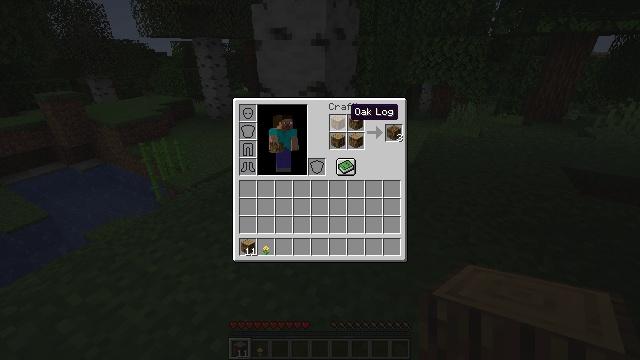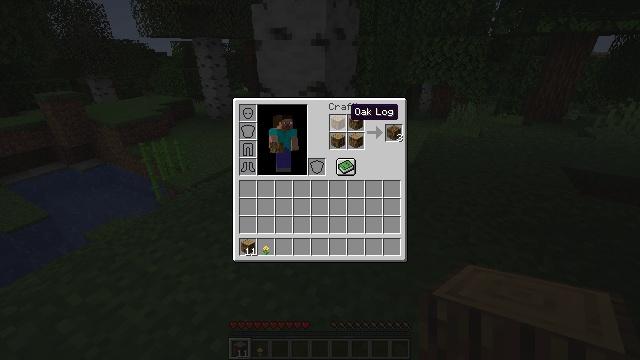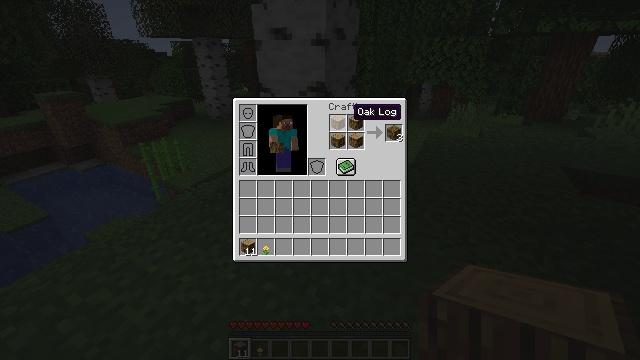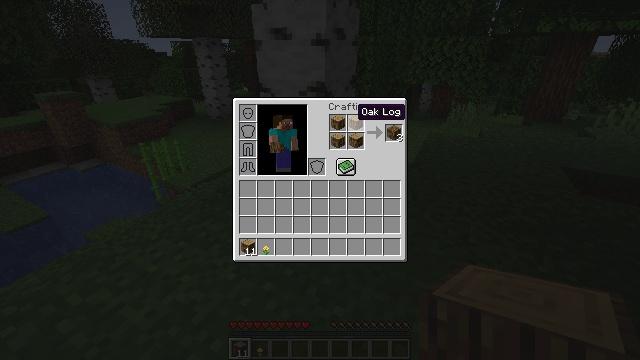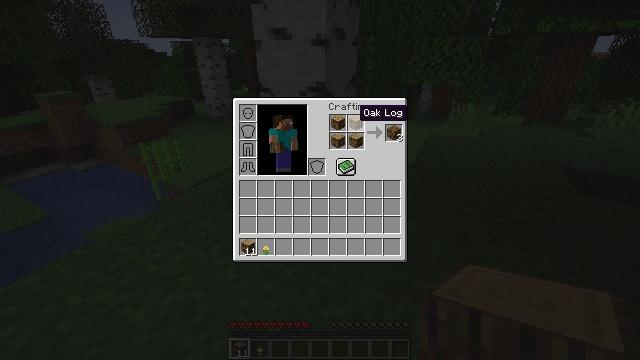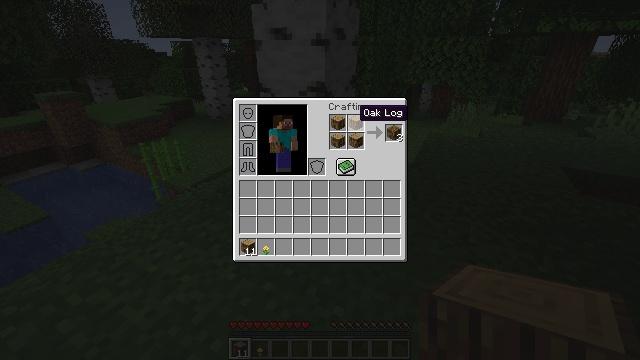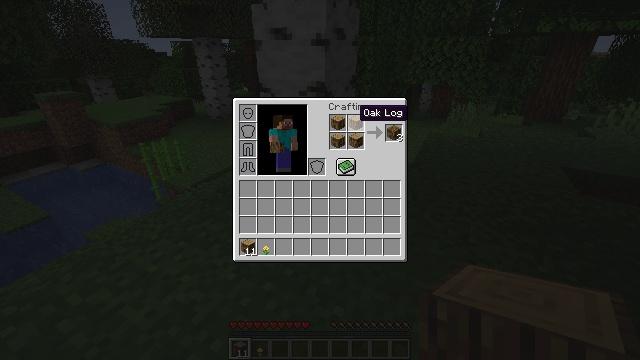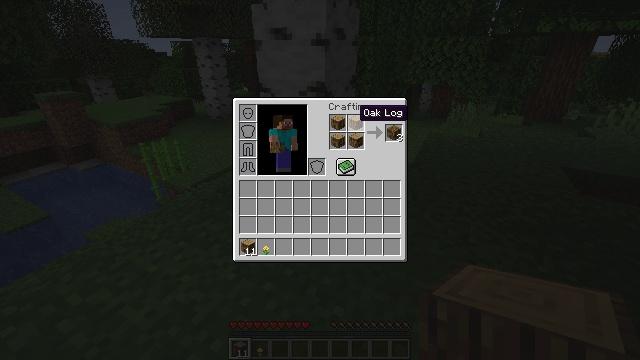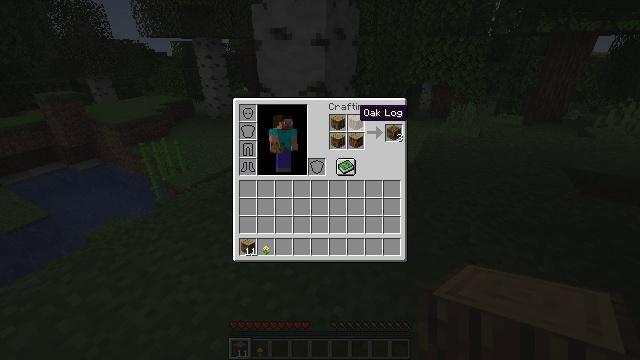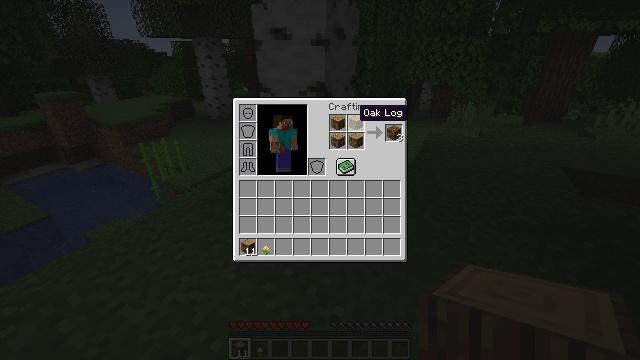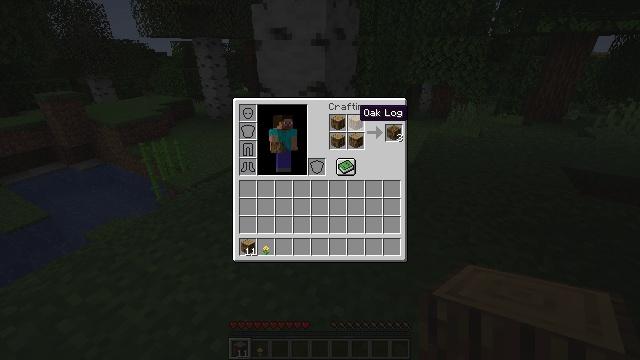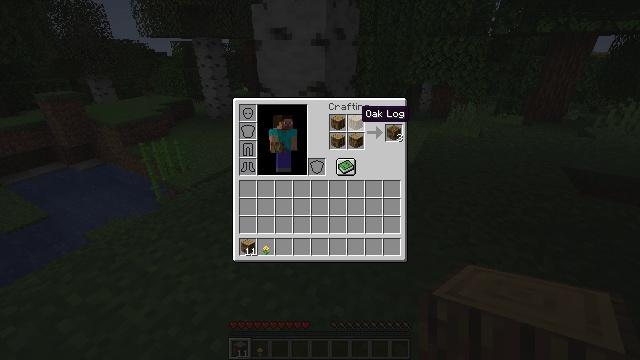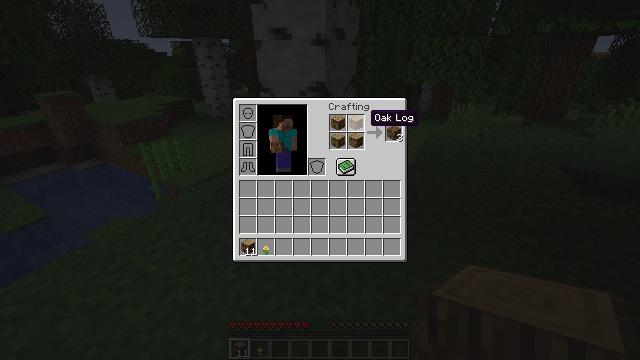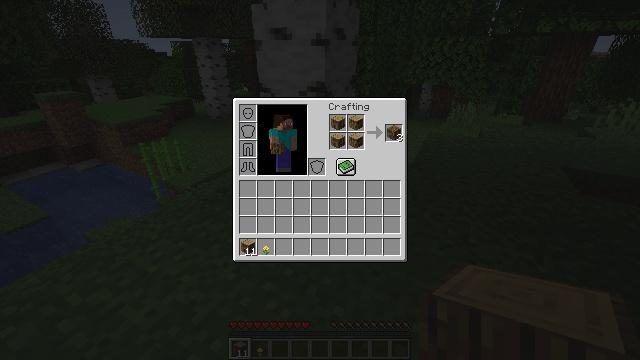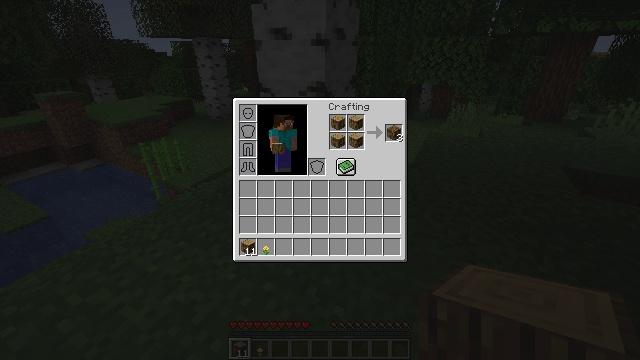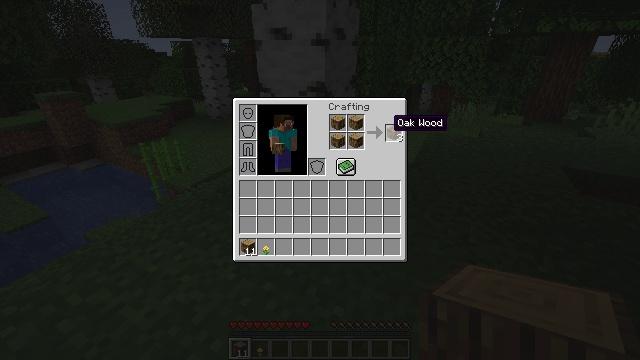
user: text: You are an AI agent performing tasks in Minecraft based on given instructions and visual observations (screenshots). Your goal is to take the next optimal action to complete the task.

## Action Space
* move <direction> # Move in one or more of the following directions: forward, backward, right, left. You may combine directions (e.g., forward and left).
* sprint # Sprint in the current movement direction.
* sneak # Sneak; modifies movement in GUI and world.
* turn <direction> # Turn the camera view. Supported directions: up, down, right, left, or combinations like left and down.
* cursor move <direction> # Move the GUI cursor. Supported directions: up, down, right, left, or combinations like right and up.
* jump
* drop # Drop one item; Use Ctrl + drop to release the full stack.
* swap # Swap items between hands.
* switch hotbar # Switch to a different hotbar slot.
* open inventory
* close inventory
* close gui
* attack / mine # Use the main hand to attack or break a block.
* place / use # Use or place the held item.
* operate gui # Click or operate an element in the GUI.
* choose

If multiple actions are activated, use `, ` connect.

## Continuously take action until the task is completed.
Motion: motion action
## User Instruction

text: Transform logs into oak wood.
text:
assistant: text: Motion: no_op
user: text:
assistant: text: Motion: no_op
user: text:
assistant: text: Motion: no_op
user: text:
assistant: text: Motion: no_op
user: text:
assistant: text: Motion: no_op
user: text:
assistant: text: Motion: no_op
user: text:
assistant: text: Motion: no_op
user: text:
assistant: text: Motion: no_op
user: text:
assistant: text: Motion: no_op
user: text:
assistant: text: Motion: no_op
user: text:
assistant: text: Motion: no_op
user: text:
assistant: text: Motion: cursor move right
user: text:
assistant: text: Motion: cursor move right
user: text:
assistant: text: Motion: cursor move right
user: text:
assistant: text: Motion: no_op
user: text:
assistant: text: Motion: no_op
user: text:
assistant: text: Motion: no_op
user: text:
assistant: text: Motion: no_op
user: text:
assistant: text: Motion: operate gui
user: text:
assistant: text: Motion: operate gui
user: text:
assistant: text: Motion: operate gui
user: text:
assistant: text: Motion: operate gui
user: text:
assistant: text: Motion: no_op
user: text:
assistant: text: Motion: no_op